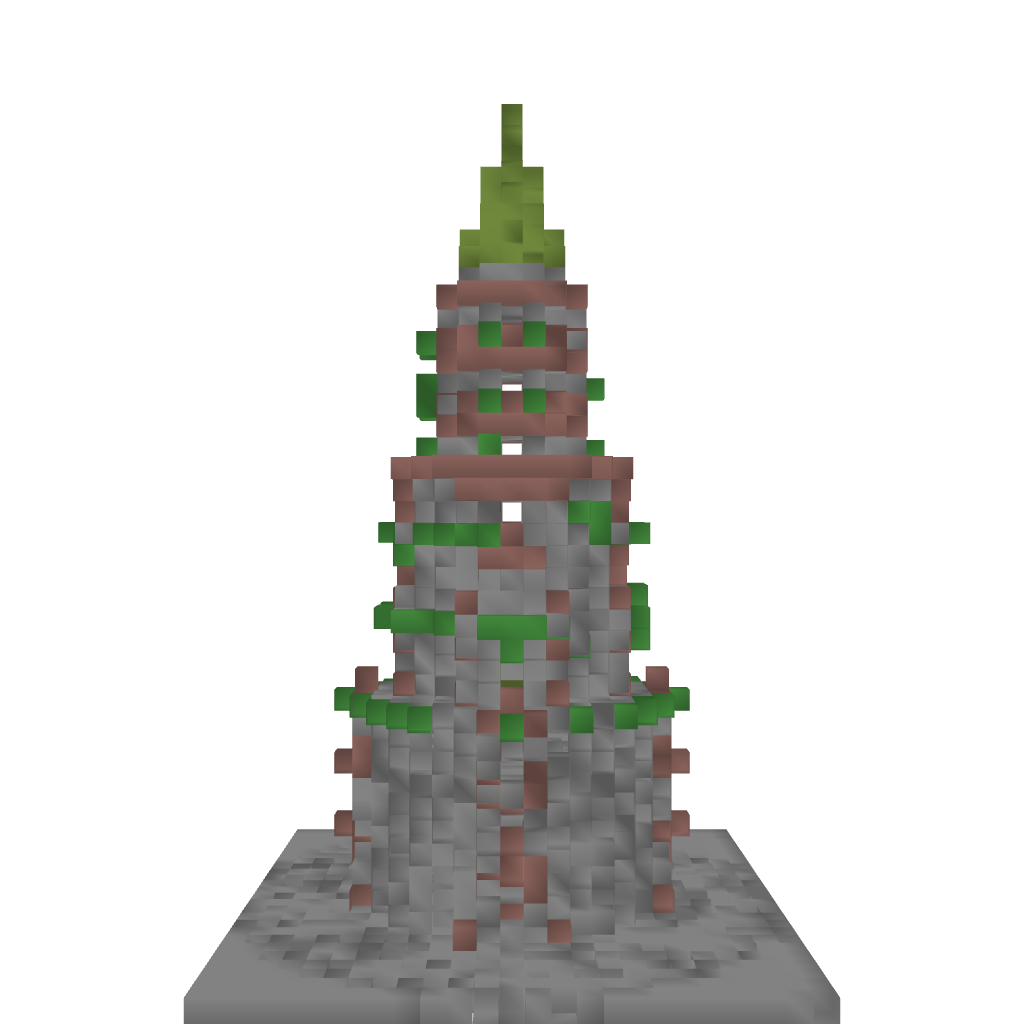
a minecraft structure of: Medieval Tower Normal good quality